Question: I am trying to update the Location of the marker in Google map which I am getting as response from the server. I am storing the Marker and the the 'table_id' in a HashMap to track the marker in the map but with the current state a new marker is always being created in the 'update the Location' without removing the old one. Can anyone see what I am doing wrong?
I have noticed it just works for the first update after it a new one is always being created.
'''
public class Map extends FragmentActivity implements OnMapReadyCallback {
GoogleMap map;
Marker marker;
HashMap<Integer, Marker> markerMap = new HashMap<Integer, Marker>();
private void gotoLocation(int id, double lat, double lng,
String route_direct) {
final float zoom = 11;
LatLng ll = null;
if (markerMap.containsKey(id)) {
// Update the location.
marker = markerMap.get(id);
marker.remove();
ll = new LatLng(lat, lng);
if (lat != 0 && lng != 0 && !route_direct.isEmpty()) {
MarkerOptions markerOpt = new MarkerOptions()
.title(route_direct).position(ll).visible(true);
marker = map.addMarker(markerOpt);
CameraUpdate update = CameraUpdateFactory.newLatLngZoom(ll,
zoom);
map.moveCamera(update);
}
} else {
ll = new LatLng(lat, lng);
if (lat != 0 && lng != 0 && !route_direct.isEmpty()) {
MarkerOptions markerOpt = new MarkerOptions()
.title(route_direct).position(ll).visible(true);
marker = map.addMarker(markerOpt);
markerMap.put(id, marker);
CameraUpdate update = CameraUpdateFactory.newLatLngZoom(ll,
zoom);
map.moveCamera(update);
}
}
}
}
'''

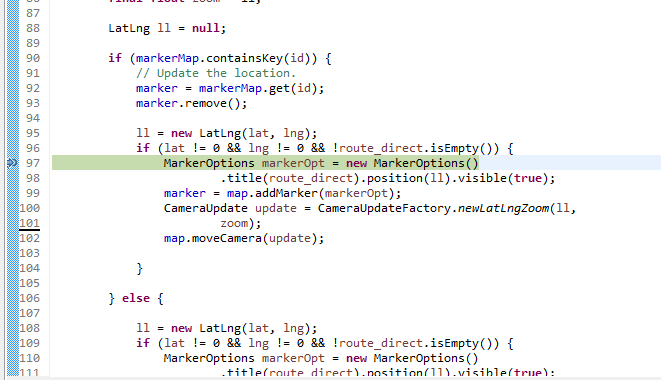
Answer: After running the code, I realized where the problem is.
In the case where the Marker already exists in the HashMap, you're not updating the entry in the HashMap with the new Marker reference.
So, in the case that it already exists, just remove the old Marker entry from the HashMap, and add the new Marker reference with the same key.
Just two lines of code added, with '//added' in the comments:
'''
private void gotoLocation(int id, double lat, double lng,
String route_direct) {
final float zoom = 11;
LatLng ll = null;
if (markerMap.containsKey(id)) {
// Update the location.
marker = markerMap.get(id);
marker.remove();
markerMap.remove(id); //added
ll = new LatLng(lat, lng);
if (lat != 0 && lng != 0 && !route_direct.isEmpty()) {
MarkerOptions markerOpt = new MarkerOptions()
.title(route_direct).position(ll).visible(true);
marker = mMap.addMarker(markerOpt);
markerMap.put(id, marker); //added
CameraUpdate update = CameraUpdateFactory.newLatLngZoom(ll,
zoom);
mMap.moveCamera(update);
}
} else {
ll = new LatLng(lat, lng);
if (lat != 0 && lng != 0 && !route_direct.isEmpty()) {
MarkerOptions markerOpt = new MarkerOptions()
.title(route_direct).position(ll).visible(true);
marker = mMap.addMarker(markerOpt);
markerMap.put(id, marker);
CameraUpdate update = CameraUpdateFactory.newLatLngZoom(ll,
zoom);
mMap.moveCamera(update);
}
}
}
'''
Also, here is how I set up the simple test, just testing with one 'id', and updating it on each Map click:
'''
mMap.setOnMapClickListener(new GoogleMap.OnMapClickListener() {
@Override
public void onMapClick(LatLng point) {
Log.d("MyMap", "MapClick");
gotoLocation(1, point.latitude, point.longitude, "testing");
}
});
'''